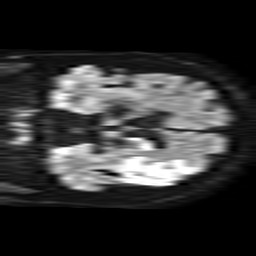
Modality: TRACE
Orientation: coronal
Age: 65
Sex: male
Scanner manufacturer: philips
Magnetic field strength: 1.5 T
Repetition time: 4.6 s
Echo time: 0.08631 s